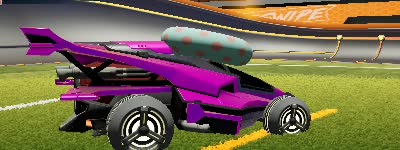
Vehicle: aftershock